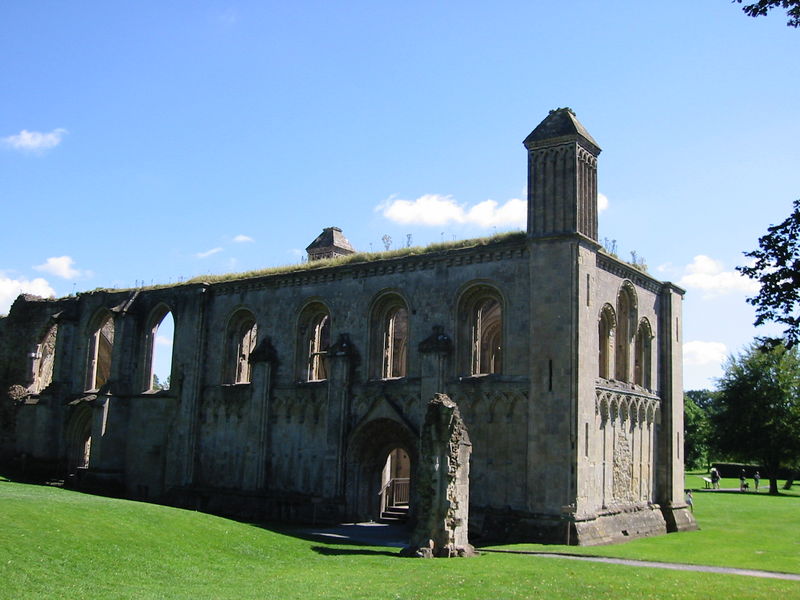
Titel: Ruinen der Abtei von Glastonbury
Standort: Glastonbury, Abtei (EU - GB)
Schlagwörter: baum, blau, blätter, himmel, wolken, bäume, grün, menschen, fenster, säule, tür, gebäude, gras, park, rasen, weg, wiese, stein, ast, hügel, kirche, kind, turm, schiff, bogen, fassade, hang, mauer, besucher, rundbogen, durchgang, stufen, tor, foto, fotografie, eingang, ruine, kloster, rundfenster, sonnig, portal, bewachsen, rundbögen, religiös, romanik, romanisch, olken